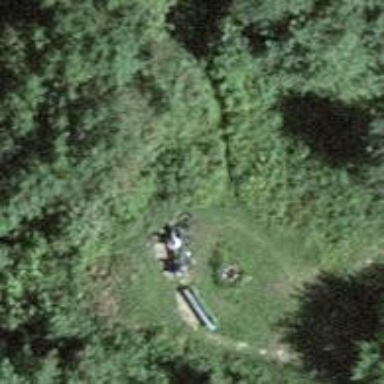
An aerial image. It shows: Bench for seating.